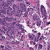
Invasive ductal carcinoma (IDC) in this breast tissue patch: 1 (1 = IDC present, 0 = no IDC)